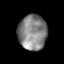
Tissue: lung
Cell type: Others
Senescence score: 0.2258
Nuclear area (px): 987
Mean DAPI intensity: 131.35